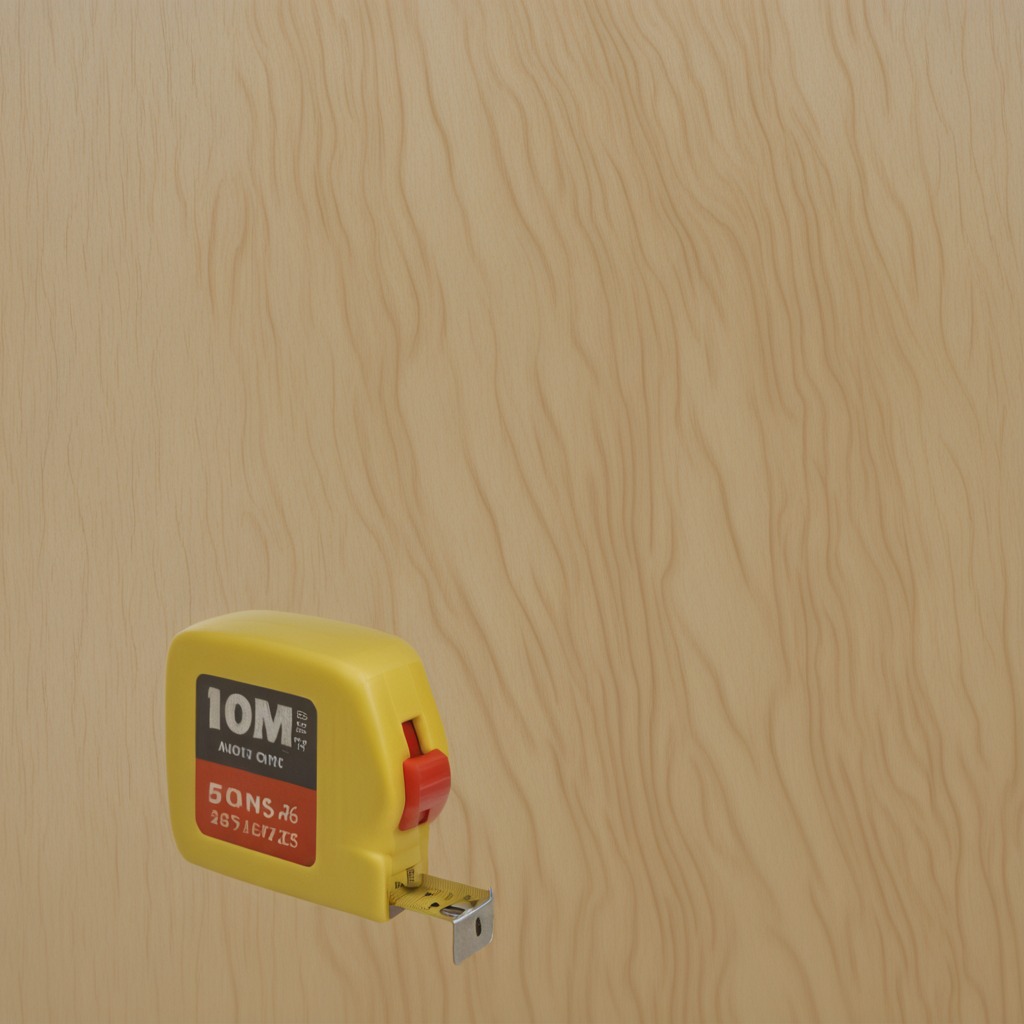
A measuring tape is lying on the plywood surface in a paint workshop.